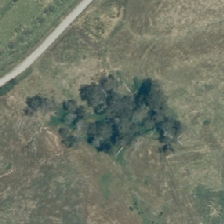
Land cover: manuka_kanuka